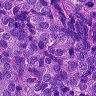
Metastatic tissue present: yes